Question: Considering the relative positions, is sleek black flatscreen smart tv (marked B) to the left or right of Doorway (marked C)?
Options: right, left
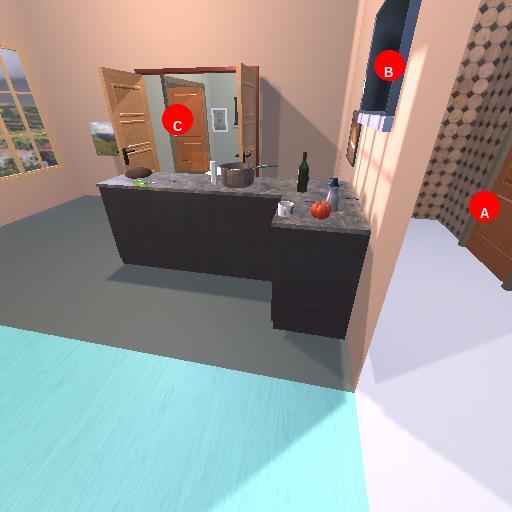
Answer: right